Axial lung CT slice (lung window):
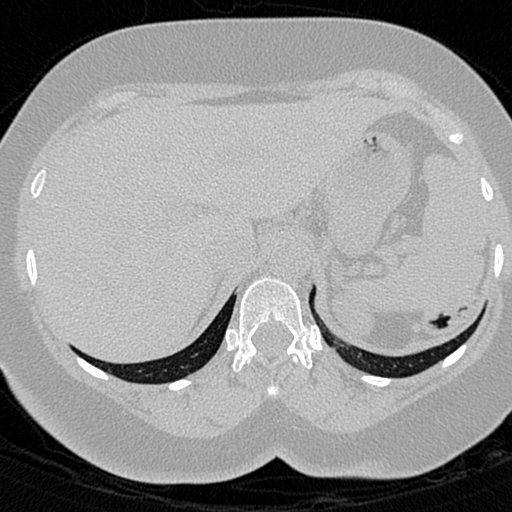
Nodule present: no